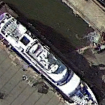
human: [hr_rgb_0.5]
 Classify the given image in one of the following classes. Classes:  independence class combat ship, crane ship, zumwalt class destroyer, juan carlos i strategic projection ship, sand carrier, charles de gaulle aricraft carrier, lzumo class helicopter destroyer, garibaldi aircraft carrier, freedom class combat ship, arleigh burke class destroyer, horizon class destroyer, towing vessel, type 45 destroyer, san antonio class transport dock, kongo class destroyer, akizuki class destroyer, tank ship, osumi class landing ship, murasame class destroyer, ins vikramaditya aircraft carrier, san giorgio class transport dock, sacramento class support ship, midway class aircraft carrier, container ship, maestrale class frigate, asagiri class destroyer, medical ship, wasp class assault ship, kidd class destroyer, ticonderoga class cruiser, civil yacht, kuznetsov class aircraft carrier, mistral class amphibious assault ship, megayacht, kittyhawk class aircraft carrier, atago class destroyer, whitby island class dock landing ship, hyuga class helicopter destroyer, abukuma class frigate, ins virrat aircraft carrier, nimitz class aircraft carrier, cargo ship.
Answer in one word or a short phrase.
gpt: Megayacht